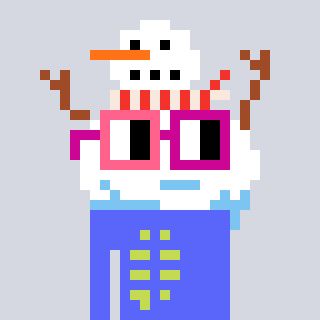
a pixel art character with square pink and red glasses, a snowman-shaped head and a purple-colored body on a cool background